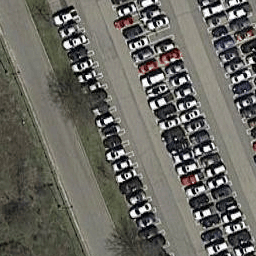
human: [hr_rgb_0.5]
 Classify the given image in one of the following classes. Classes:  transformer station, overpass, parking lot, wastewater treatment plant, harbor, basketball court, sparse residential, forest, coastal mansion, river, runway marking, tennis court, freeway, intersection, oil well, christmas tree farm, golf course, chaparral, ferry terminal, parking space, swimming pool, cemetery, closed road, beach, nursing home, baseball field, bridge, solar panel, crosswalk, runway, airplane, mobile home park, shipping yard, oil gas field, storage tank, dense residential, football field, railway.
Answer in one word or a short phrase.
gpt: parking lot